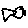
Label: fish